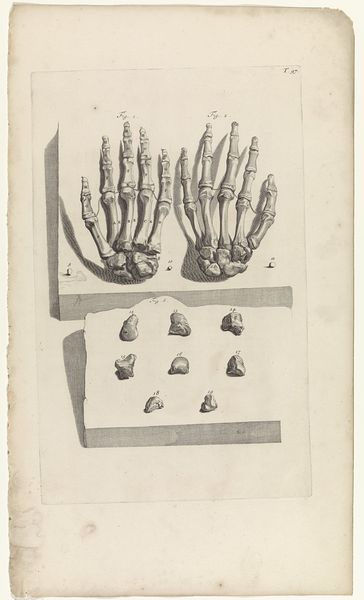
Titel: Anatomische studie van de beenderen van de handen
Künstler: Pieter van Gunst
Standort: Amsterdam
Institution: Rijksmuseum
Schlagwörter: hand, weiß, finger, schwarz, hände, gelenke, hands, white, old, palm, knochen, knochig, bleistift, arzt, medizin, drawing, paper, illustration, quadrat, human, study, fingers, skeleton, bones, base, anatomy, demonstration, science, six, lesson, knuckles, teaching, mounted, medical, adult, twelve, boes, joints, joimt, hend, metatarsle, human hands, metacarpal bones